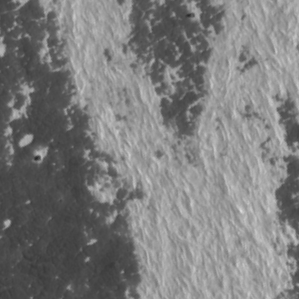
Label: frost